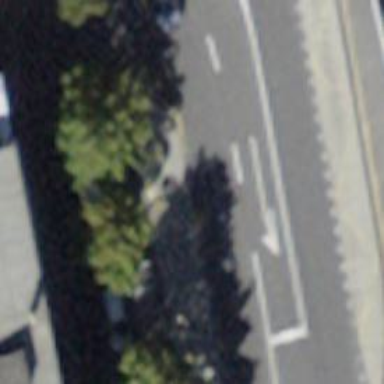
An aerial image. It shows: Bus stop with designated public transport stop position.